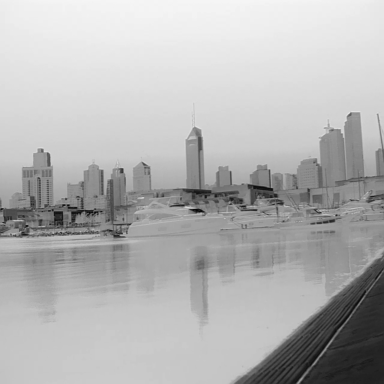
There are three canoes in the infrared image.